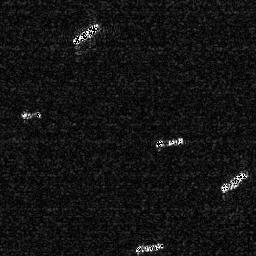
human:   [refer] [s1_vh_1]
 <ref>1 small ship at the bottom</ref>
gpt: <box>[[51, 93, 64, 98, 0]]</box>